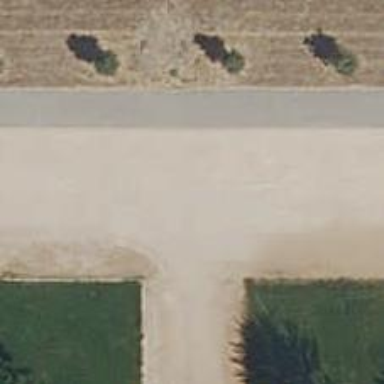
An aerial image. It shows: Compacted grade1 track road.